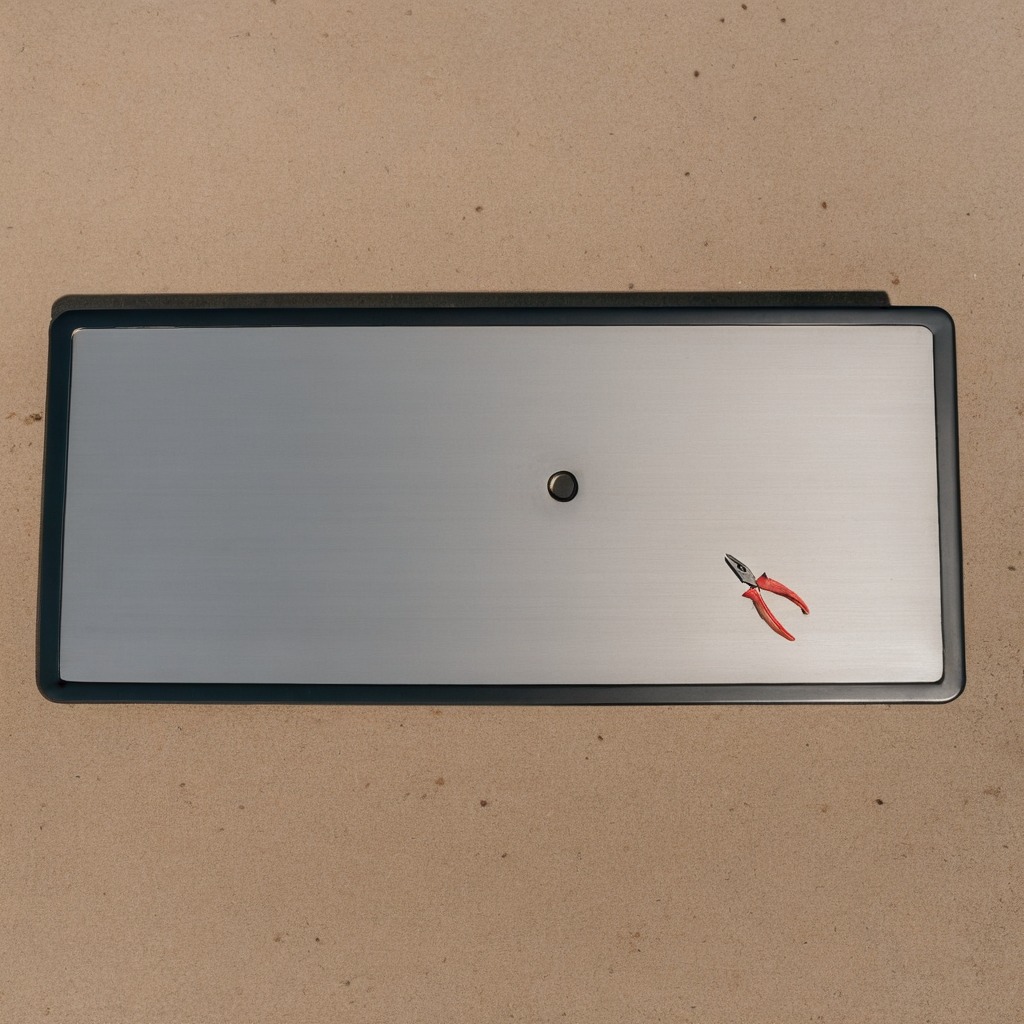
A plier is lying on the table.